Field crop: maize
Growth stage: 2
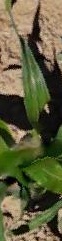
Species: maize